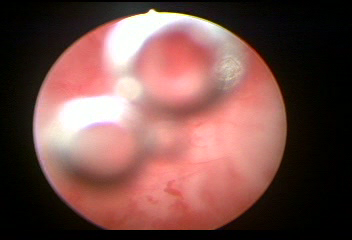
Modality: WLC
Class: Normal mucosa
Bladder cancer association: No